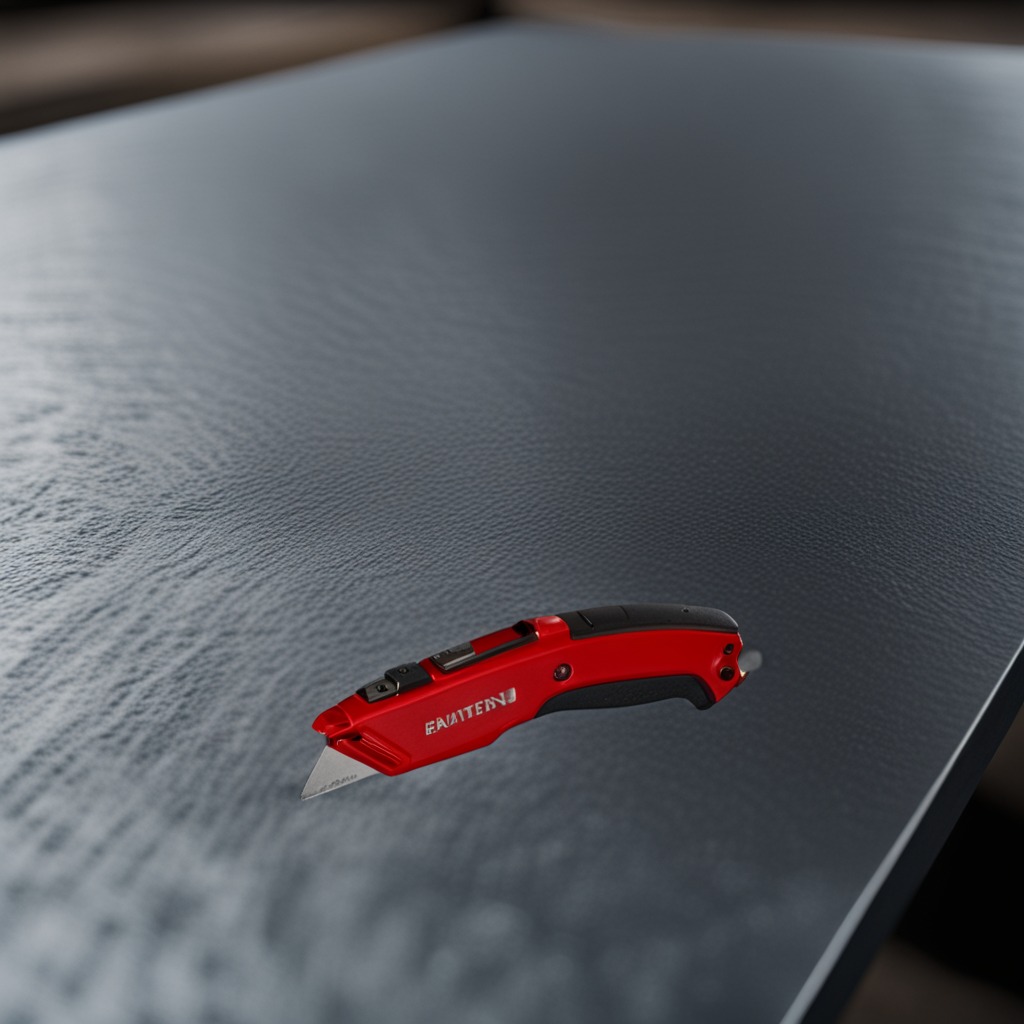
A utility knife is lying on a cold steel table in a mining workshop.